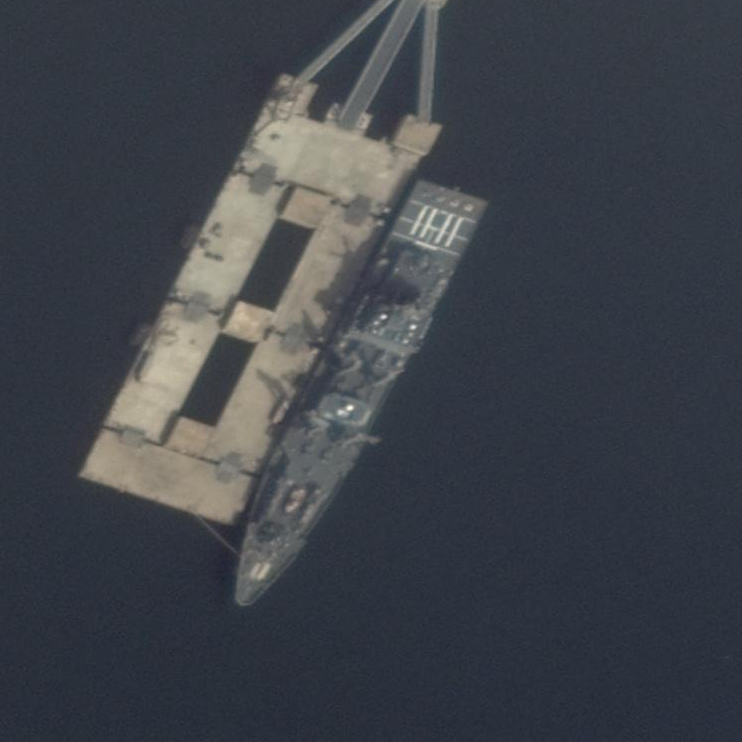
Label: destroyer